Question: Let's assume you have an overview like this:

To me, this is both a table a couple of nested lists.
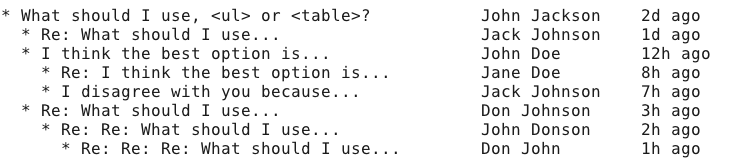
Answer: Unlike <URL> about authorship and publications dates; the extra data about publication you're dealing with is more likely "" to your content that could be styled in many ways, thus rejecting the tabular data hypothesis. I've chosen the following approach per '<li>' :
'''
<span class="title">What Should I use, li or table?</span>
<time datetime="2014-04-08T15:27Z">2d ago</time>
<address><a rel="author" href="#">John Jackson</a></address>
'''
I reproduced your nested in this <URL> in a non-tabular way. You'll notice the HTML segment never changed in any of the three styling I've produced. Being able to style it like the previous Fiddles demonstrates how the is .
Semantics often induces different valid approaches, some of my usage might not be perfect, but the main idea should be appropriate. Let me know if this answers your question properly! :-)